Question: I have a bootstrap 3 collapse menu.
It looks like this in iphone:

Here is the code:
'''
<div class="navbar navbar-fixed-top visible-phone">
<div class="navbar-inner">
<div class="container">
<!--Button to collapse the Navigation-->
<a class="btn btn-navbar" data-toggle="collapse"
data-target=".nav-collapse">
<img src="images/expand-menu-button.png"></a>
<div class="nav-collapse collapse">
<ul class="nav nav-justified">
<li><a href="#">Velkommen</a></li>
<li class="dropdown">
<a href="#" class="dropdown-toggle"
data-toggle="dropdown">
<span class="caret"></span></a>
<ul class="dropdown-menu" role="menu">
<li><a href="Personale"</a></li>
</ul>
</li>
</ul>
</div>
<!--/.nav-collapse -->
</div>
</div>
</div>
'''
But I need to show normal menu in ipad and desktop. Now this menu button applying for ipad and desktop as well. How can I overcome that issue?
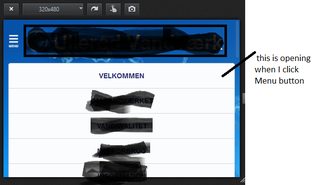
Answer: Take a look at this, maybe it'll help. If you scale it in your desktop window it'll appropriately jump to mobile display when necessary.
'''
<nav role="navigation" class="navbar navbar-default">
<!-- Brand and toggle get grouped for better mobile display -->
<div class="navbar-header">
<button type="button" data-target="#navbarCollapse" data-toggle="collapse" class="navbar-toggle">
<span class="sr-only">Toggle navigation</span>
<span class="icon-bar"></span>
<span class="icon-bar"></span>
<span class="icon-bar"></span>
</button>
Welcome
</div>
<!-- Collection of nav links and other content for toggling -->
<div id="navbarCollapse" class="collapse navbar-collapse">
<ul class="nav navbar-nav navbar-left">
<li>Link 1</li>
<li>Link 2</li>
</ul>
</div>
</nav>
'''